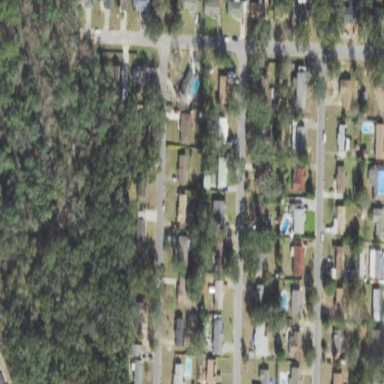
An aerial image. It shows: Residential area consisting of single-family homes.